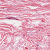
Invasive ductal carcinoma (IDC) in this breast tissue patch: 0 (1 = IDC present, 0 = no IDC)